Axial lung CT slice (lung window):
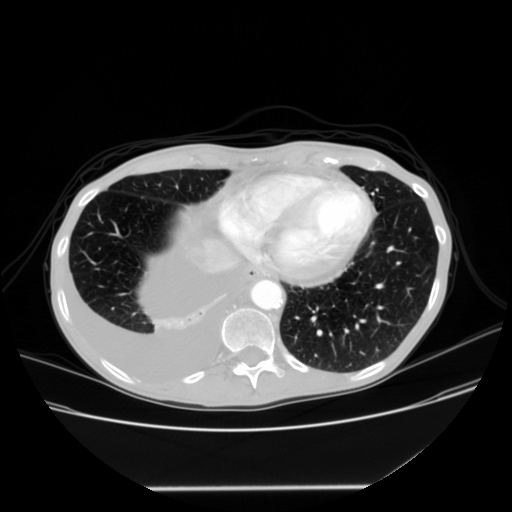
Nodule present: no